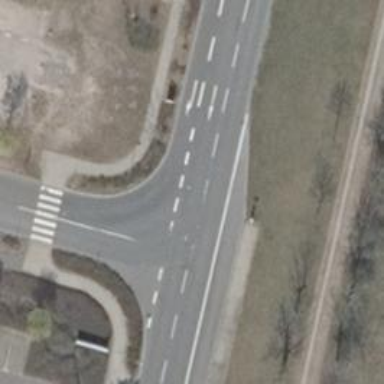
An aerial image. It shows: Public transport stop position.